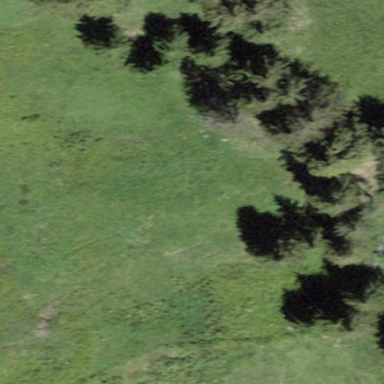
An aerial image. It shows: Forest area.